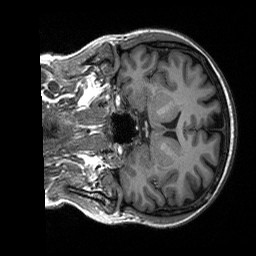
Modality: T1w
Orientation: coronal
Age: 50
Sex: female
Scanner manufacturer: siemens
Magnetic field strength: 3 T
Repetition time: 2.4 s
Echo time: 0.00226 s